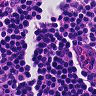
Metastatic tissue present: no